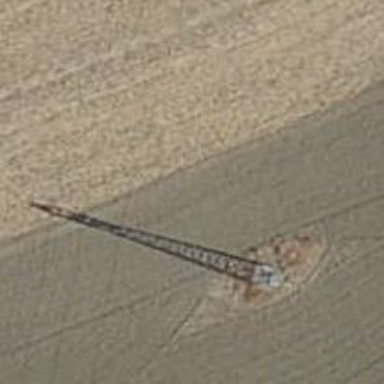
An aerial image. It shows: Power pole.